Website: ulta-beauty
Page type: payment
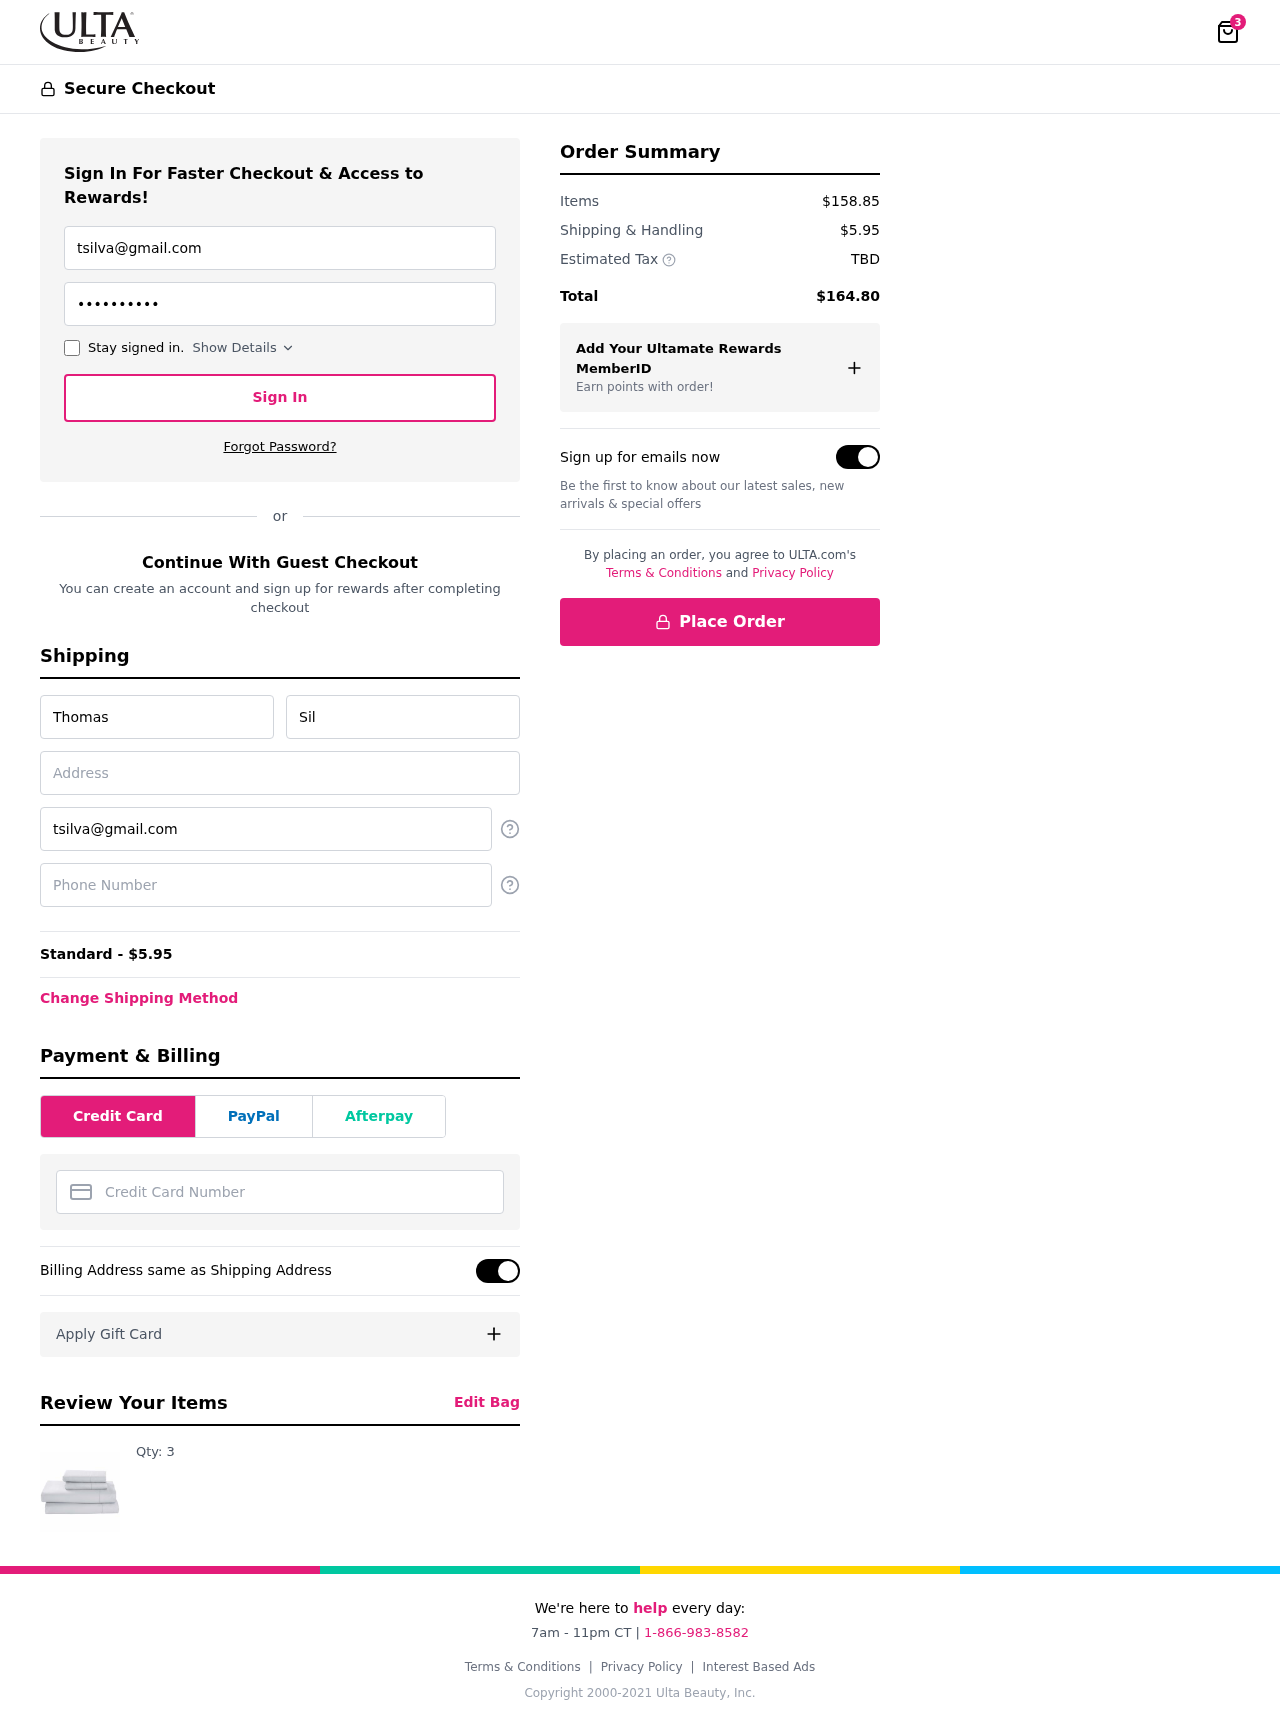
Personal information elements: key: PII_CARD_NUMBER
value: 3434 9173 5987 585
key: PII_EMAIL
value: tsilva@gmail.com
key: PII_FIRSTNAME
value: Thomas
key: PII_LASTNAME
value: Silva
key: PII_PHONE
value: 8992615884
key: PII_STREET
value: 96254 Jason Street Suite 927
Product elements: key: PRODUCT1_QUANTITY
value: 3
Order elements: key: ORDER_NUM_ITEMS
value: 3
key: ORDER_SHIPPING_COST
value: $5.95
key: ORDER_SHIPPING_COST
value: Standard - $5.95
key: ORDER_SUBTOTAL
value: $158.85
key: ORDER_TAX
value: TBD
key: ORDER_TOTAL
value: $164.80